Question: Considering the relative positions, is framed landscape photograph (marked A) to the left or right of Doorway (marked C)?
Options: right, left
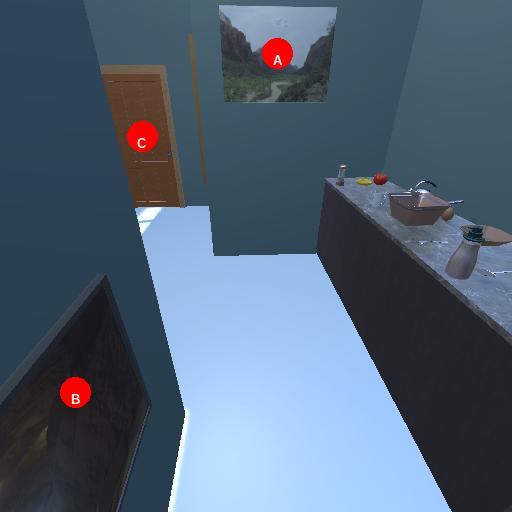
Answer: right